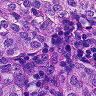
Metastatic tissue present: yes